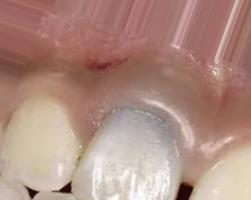
Condition: Tooth Discoloration